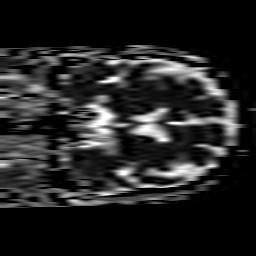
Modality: ADC
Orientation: coronal
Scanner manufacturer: philips
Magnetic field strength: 1.5 T
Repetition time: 4.882 s
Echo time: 0.07794 s